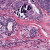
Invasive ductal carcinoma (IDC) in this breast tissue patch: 0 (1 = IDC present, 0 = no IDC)